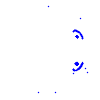
Particle: electron